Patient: sex M, age 19
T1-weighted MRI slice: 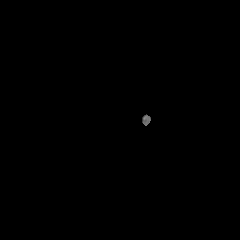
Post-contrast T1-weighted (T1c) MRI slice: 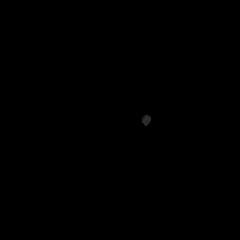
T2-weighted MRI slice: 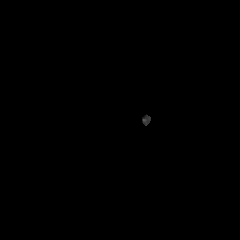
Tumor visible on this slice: no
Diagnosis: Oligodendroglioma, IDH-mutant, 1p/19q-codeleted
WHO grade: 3